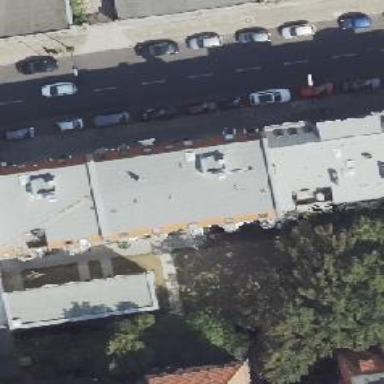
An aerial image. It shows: Saltbox shaped roof on apartment building.